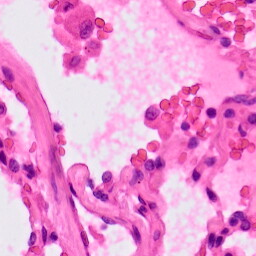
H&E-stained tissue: Lung